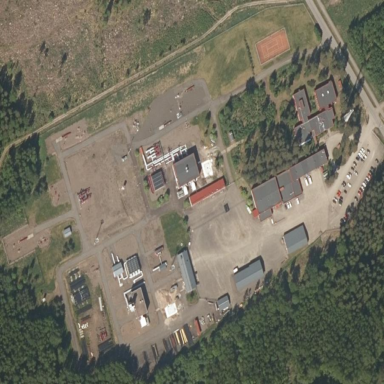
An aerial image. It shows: Industrial area used for gas-related purposes.